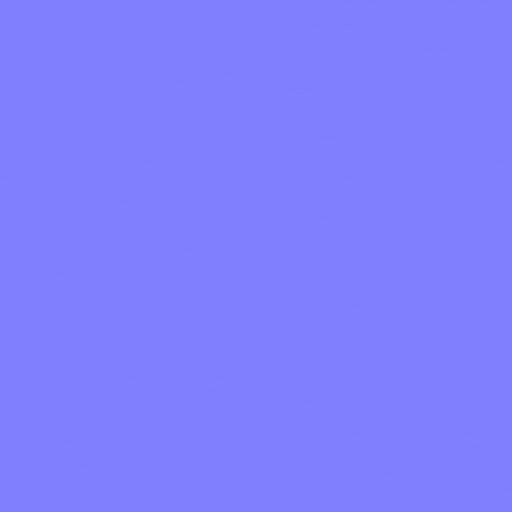
floor flooring parquet wood wooden